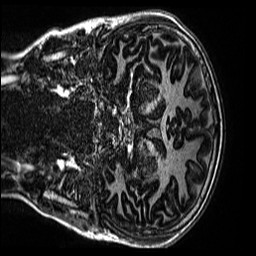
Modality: MP2RAGE
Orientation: coronal
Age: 13
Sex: male
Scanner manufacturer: siemens
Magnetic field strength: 3 T
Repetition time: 4 s
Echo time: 0.00299 s